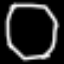
Label: octagon